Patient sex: M
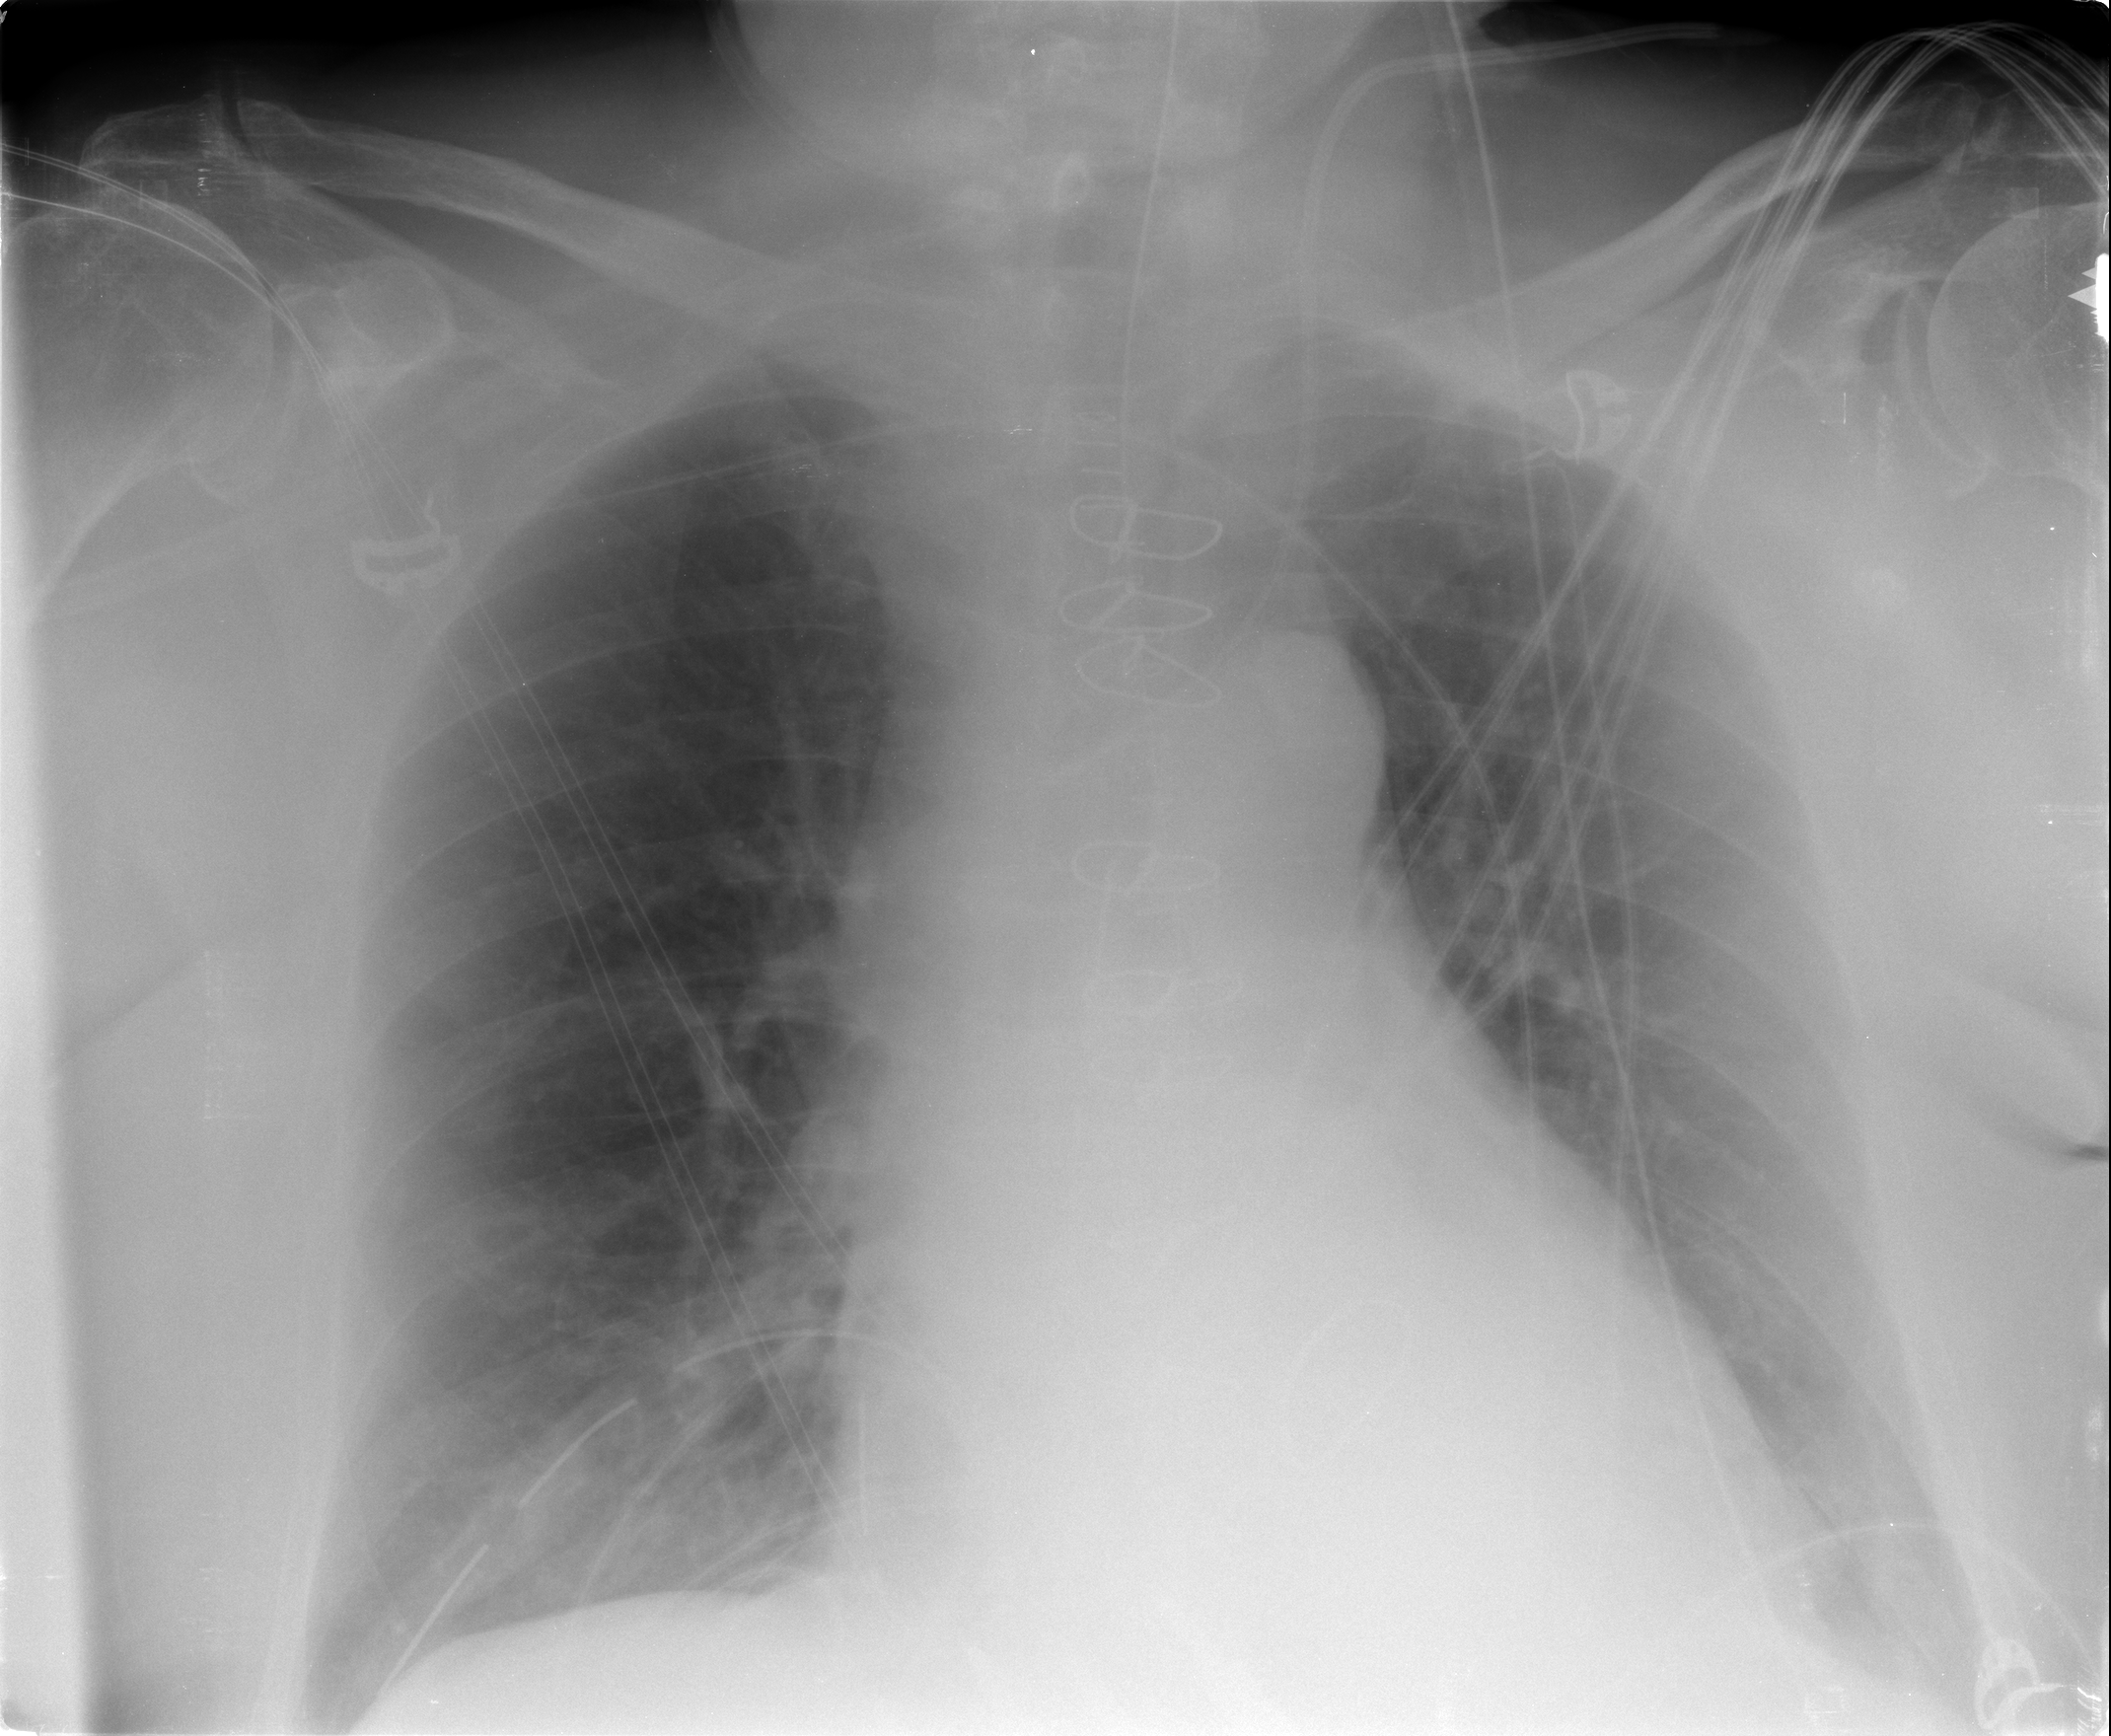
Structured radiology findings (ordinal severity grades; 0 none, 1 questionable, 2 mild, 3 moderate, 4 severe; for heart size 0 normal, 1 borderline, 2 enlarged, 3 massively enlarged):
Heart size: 2
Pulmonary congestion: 0
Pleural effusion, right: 0
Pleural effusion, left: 1
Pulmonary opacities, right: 0
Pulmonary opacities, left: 0
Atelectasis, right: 0
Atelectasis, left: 0